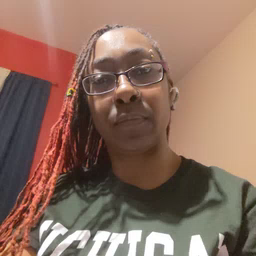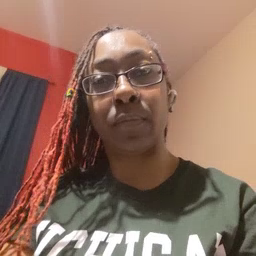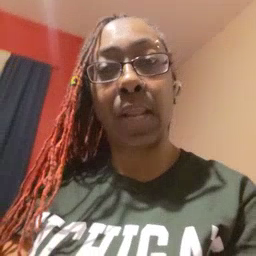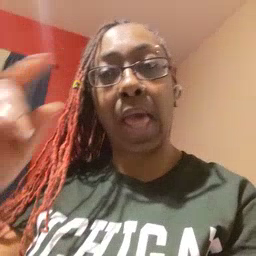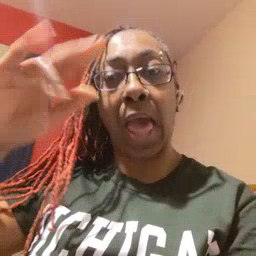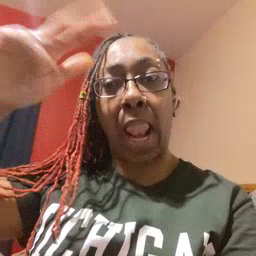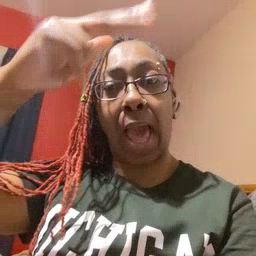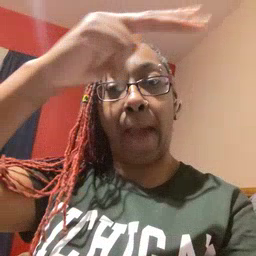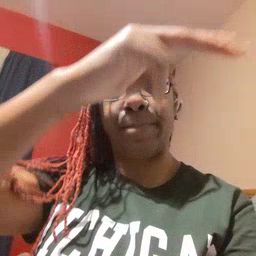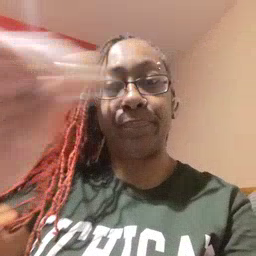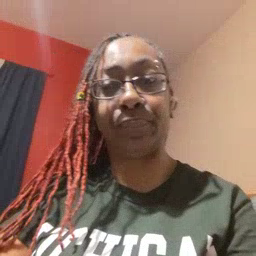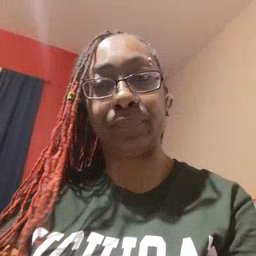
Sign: helicopter